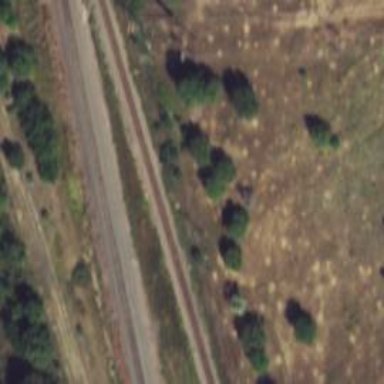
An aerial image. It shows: Railway track.